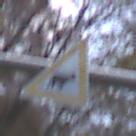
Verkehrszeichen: ViehtriebLinks
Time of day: SunriseSunset
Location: Outdoor (Nature)
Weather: PartlyCloudy
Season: Autumn
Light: Natural